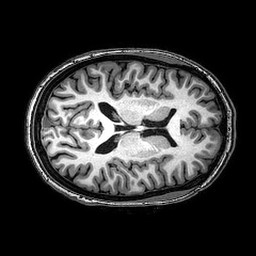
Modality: T1w
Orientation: axial
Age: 24
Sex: female
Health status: healthy
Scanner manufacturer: philips
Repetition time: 0.008291 s
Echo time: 0.0038 s